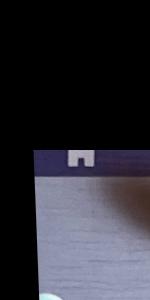
Label: Empty